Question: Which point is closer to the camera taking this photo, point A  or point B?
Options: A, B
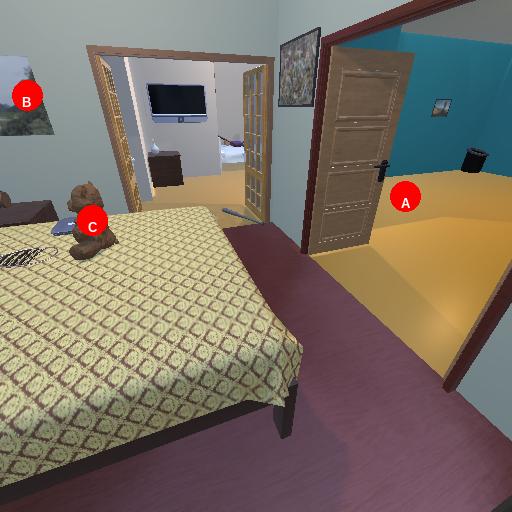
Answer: A